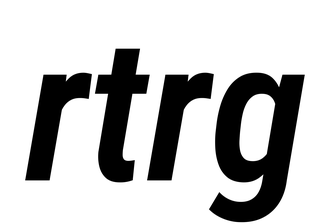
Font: Roboto-Italic_Condensed_SemiBold_Italic